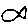
Label: fish